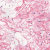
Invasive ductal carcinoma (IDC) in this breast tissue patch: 0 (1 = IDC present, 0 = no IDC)